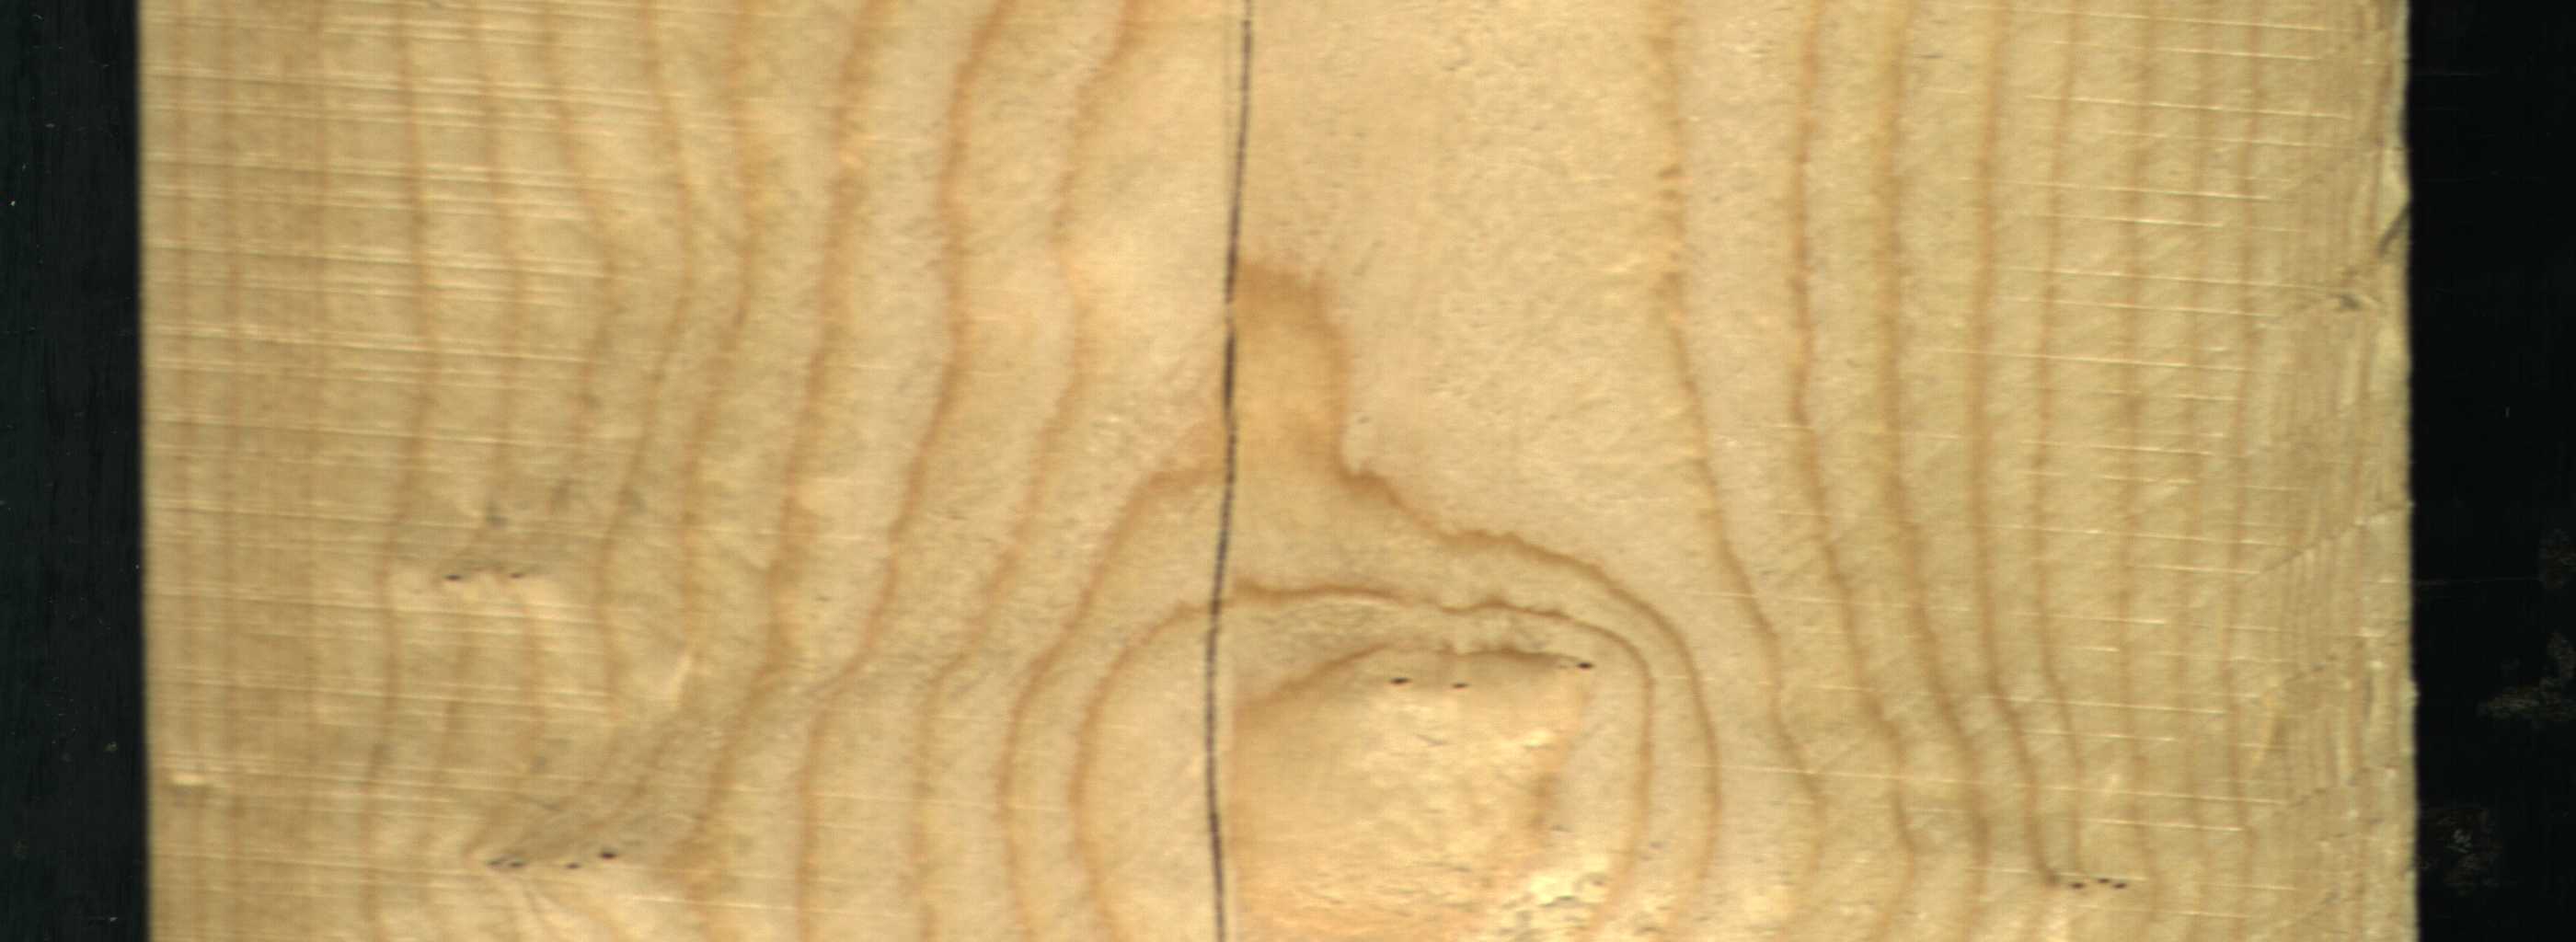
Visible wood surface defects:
Crack